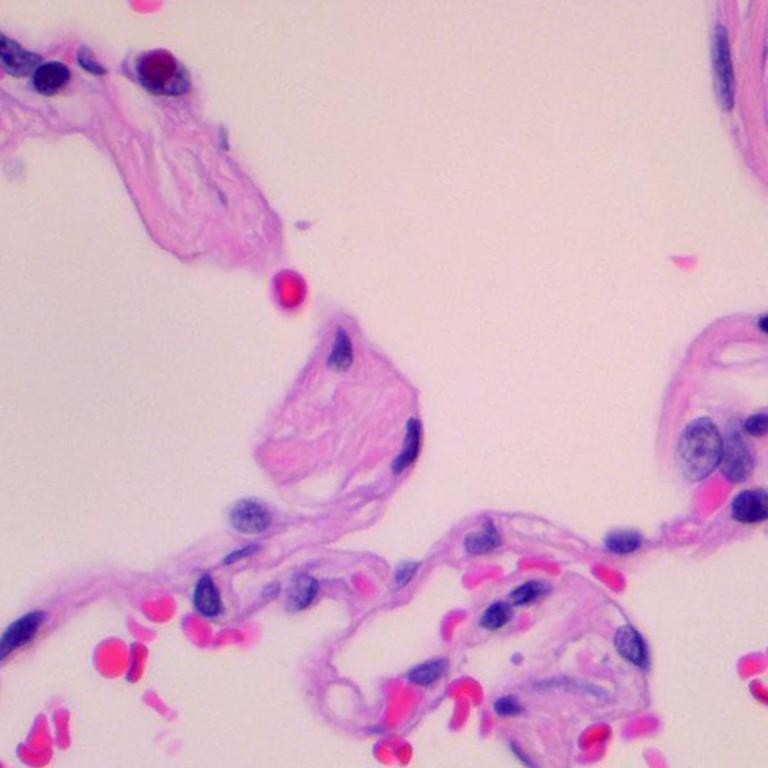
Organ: lung
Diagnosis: benign